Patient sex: M
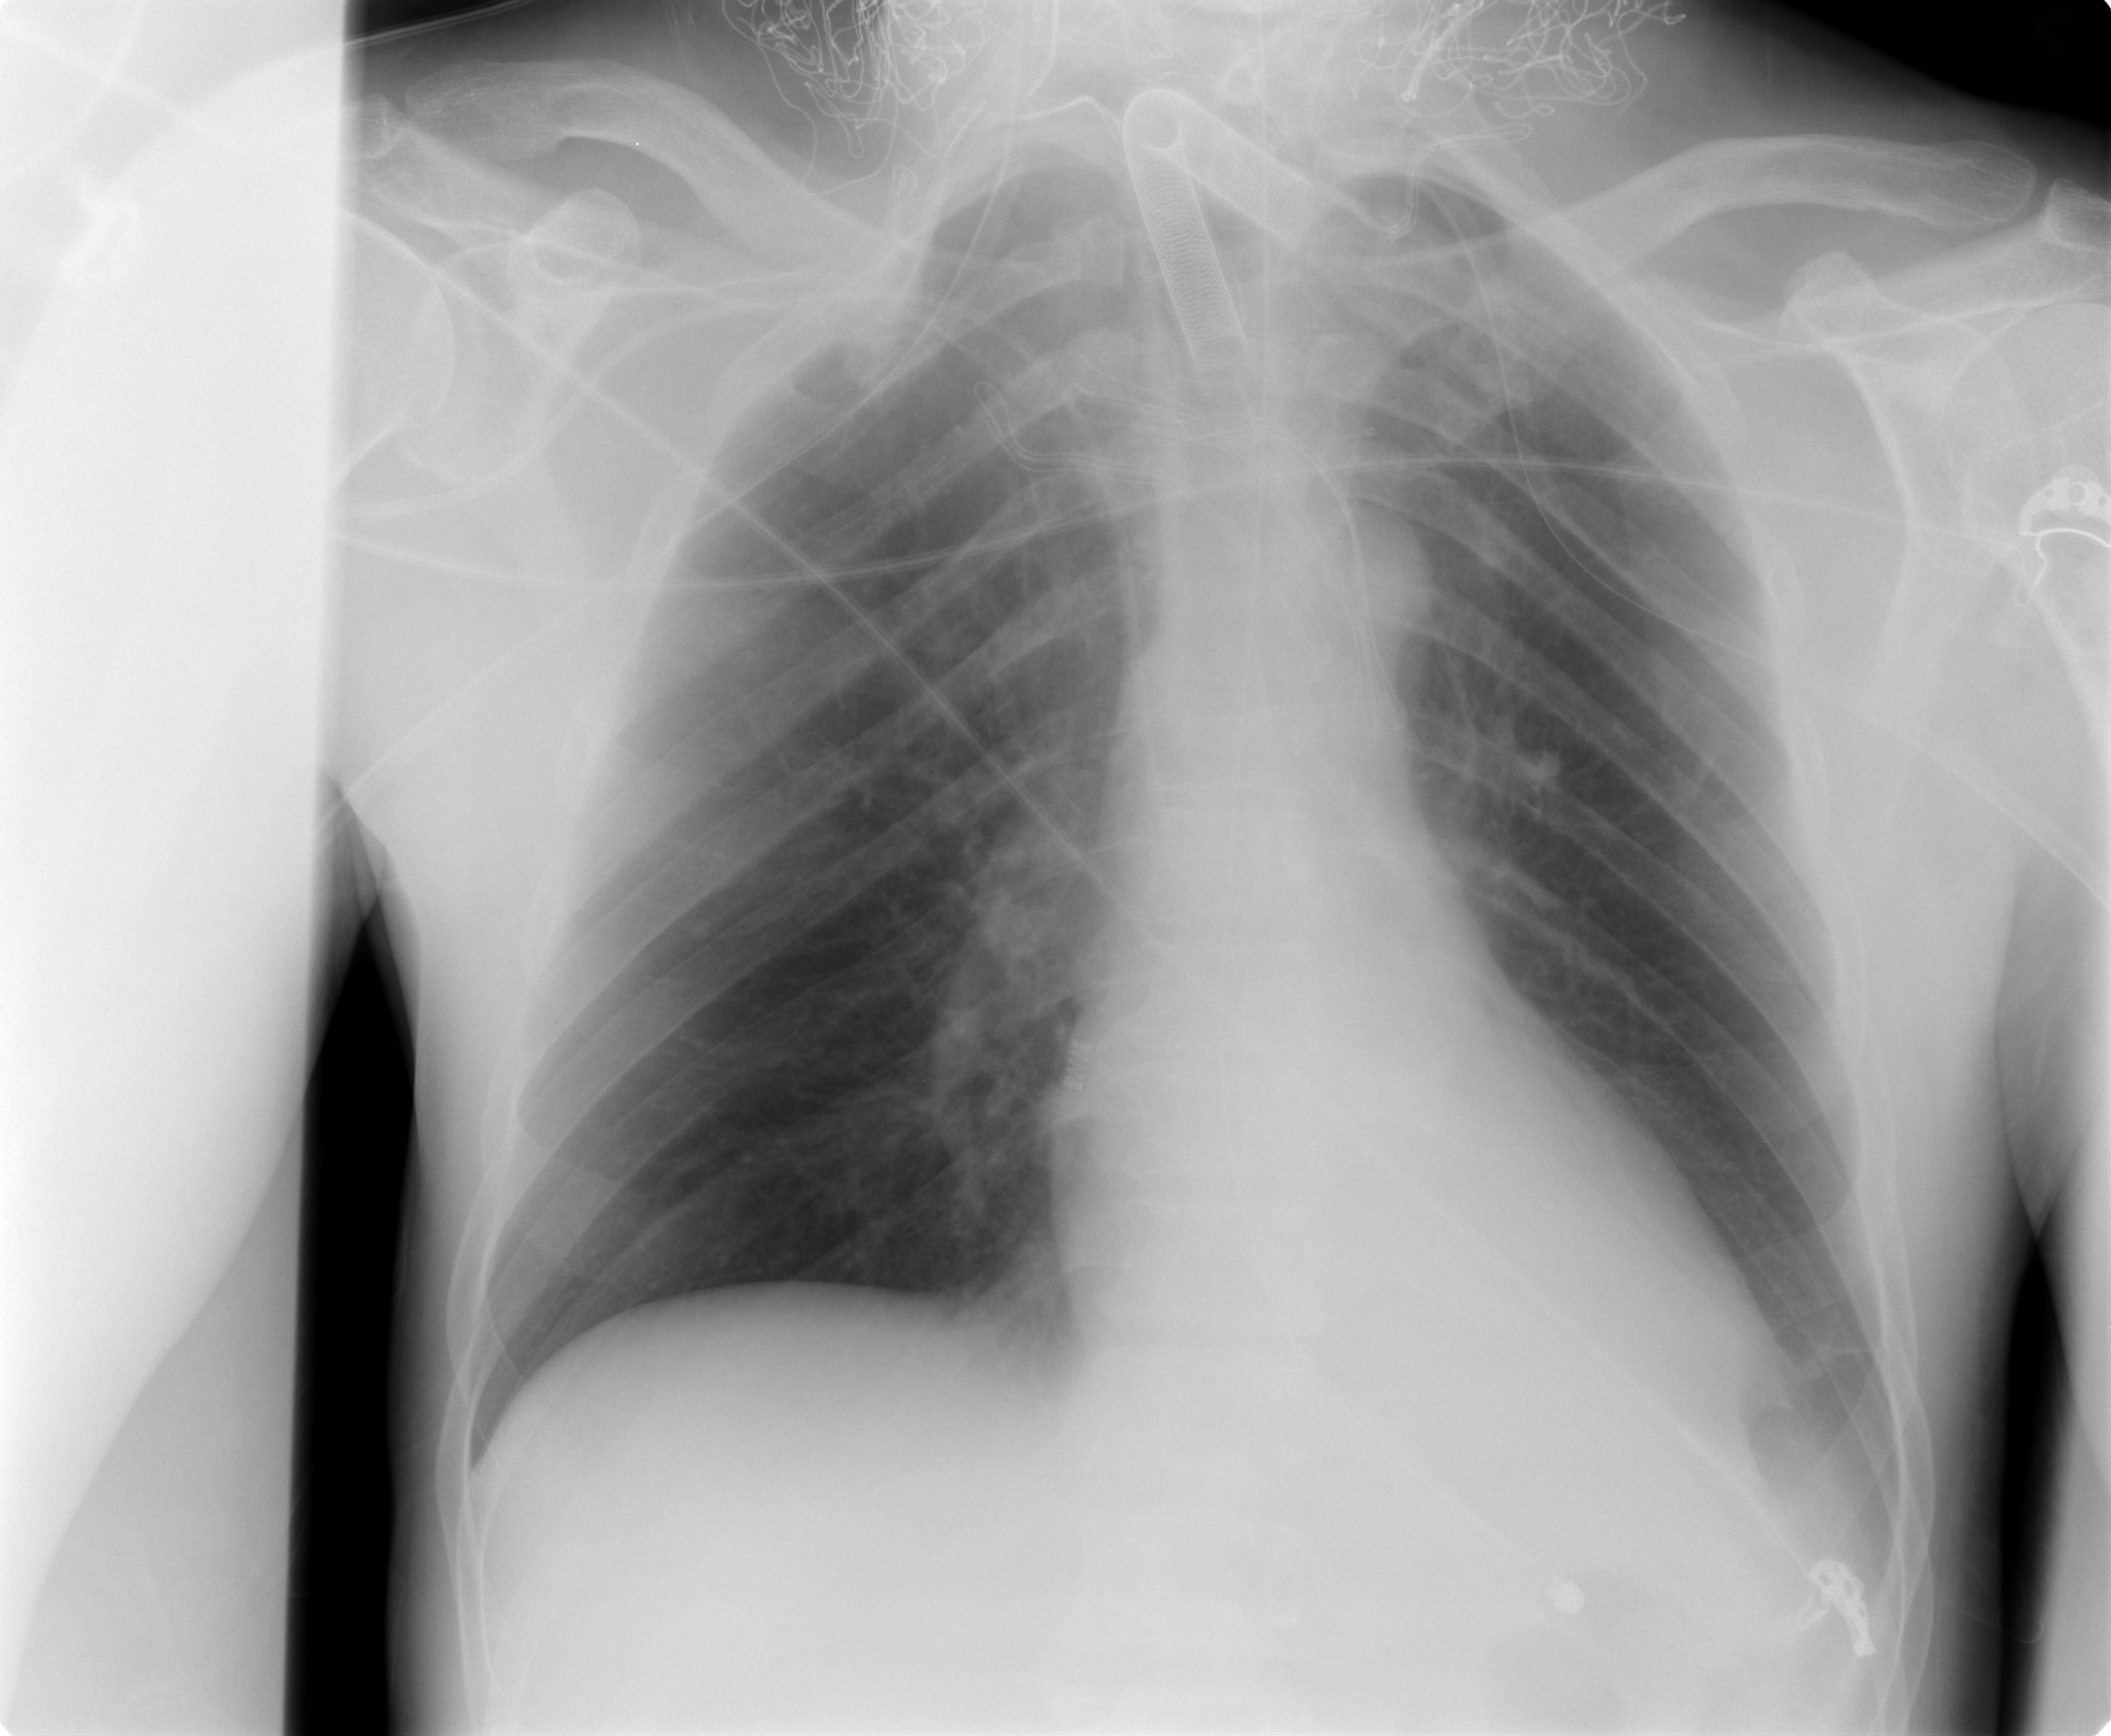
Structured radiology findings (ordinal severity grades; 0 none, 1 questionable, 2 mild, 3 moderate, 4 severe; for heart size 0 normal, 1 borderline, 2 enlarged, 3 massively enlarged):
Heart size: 0
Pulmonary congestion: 0
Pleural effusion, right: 0
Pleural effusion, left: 0
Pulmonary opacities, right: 0
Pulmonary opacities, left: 0
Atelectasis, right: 0
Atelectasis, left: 2